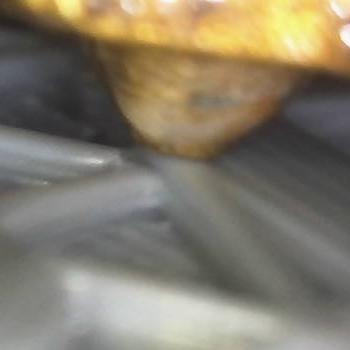
Flow rate: 100%